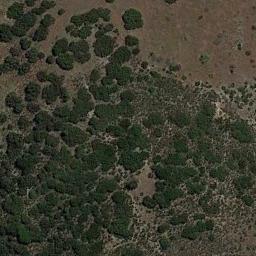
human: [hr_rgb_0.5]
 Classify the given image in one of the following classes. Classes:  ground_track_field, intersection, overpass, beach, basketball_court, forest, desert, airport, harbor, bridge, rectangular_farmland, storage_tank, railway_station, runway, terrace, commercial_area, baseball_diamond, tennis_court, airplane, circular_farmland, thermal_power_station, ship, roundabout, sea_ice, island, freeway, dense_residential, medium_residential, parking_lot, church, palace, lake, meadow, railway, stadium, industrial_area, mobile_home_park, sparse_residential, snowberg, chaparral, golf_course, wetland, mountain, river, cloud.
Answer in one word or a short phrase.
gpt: chaparral